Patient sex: M
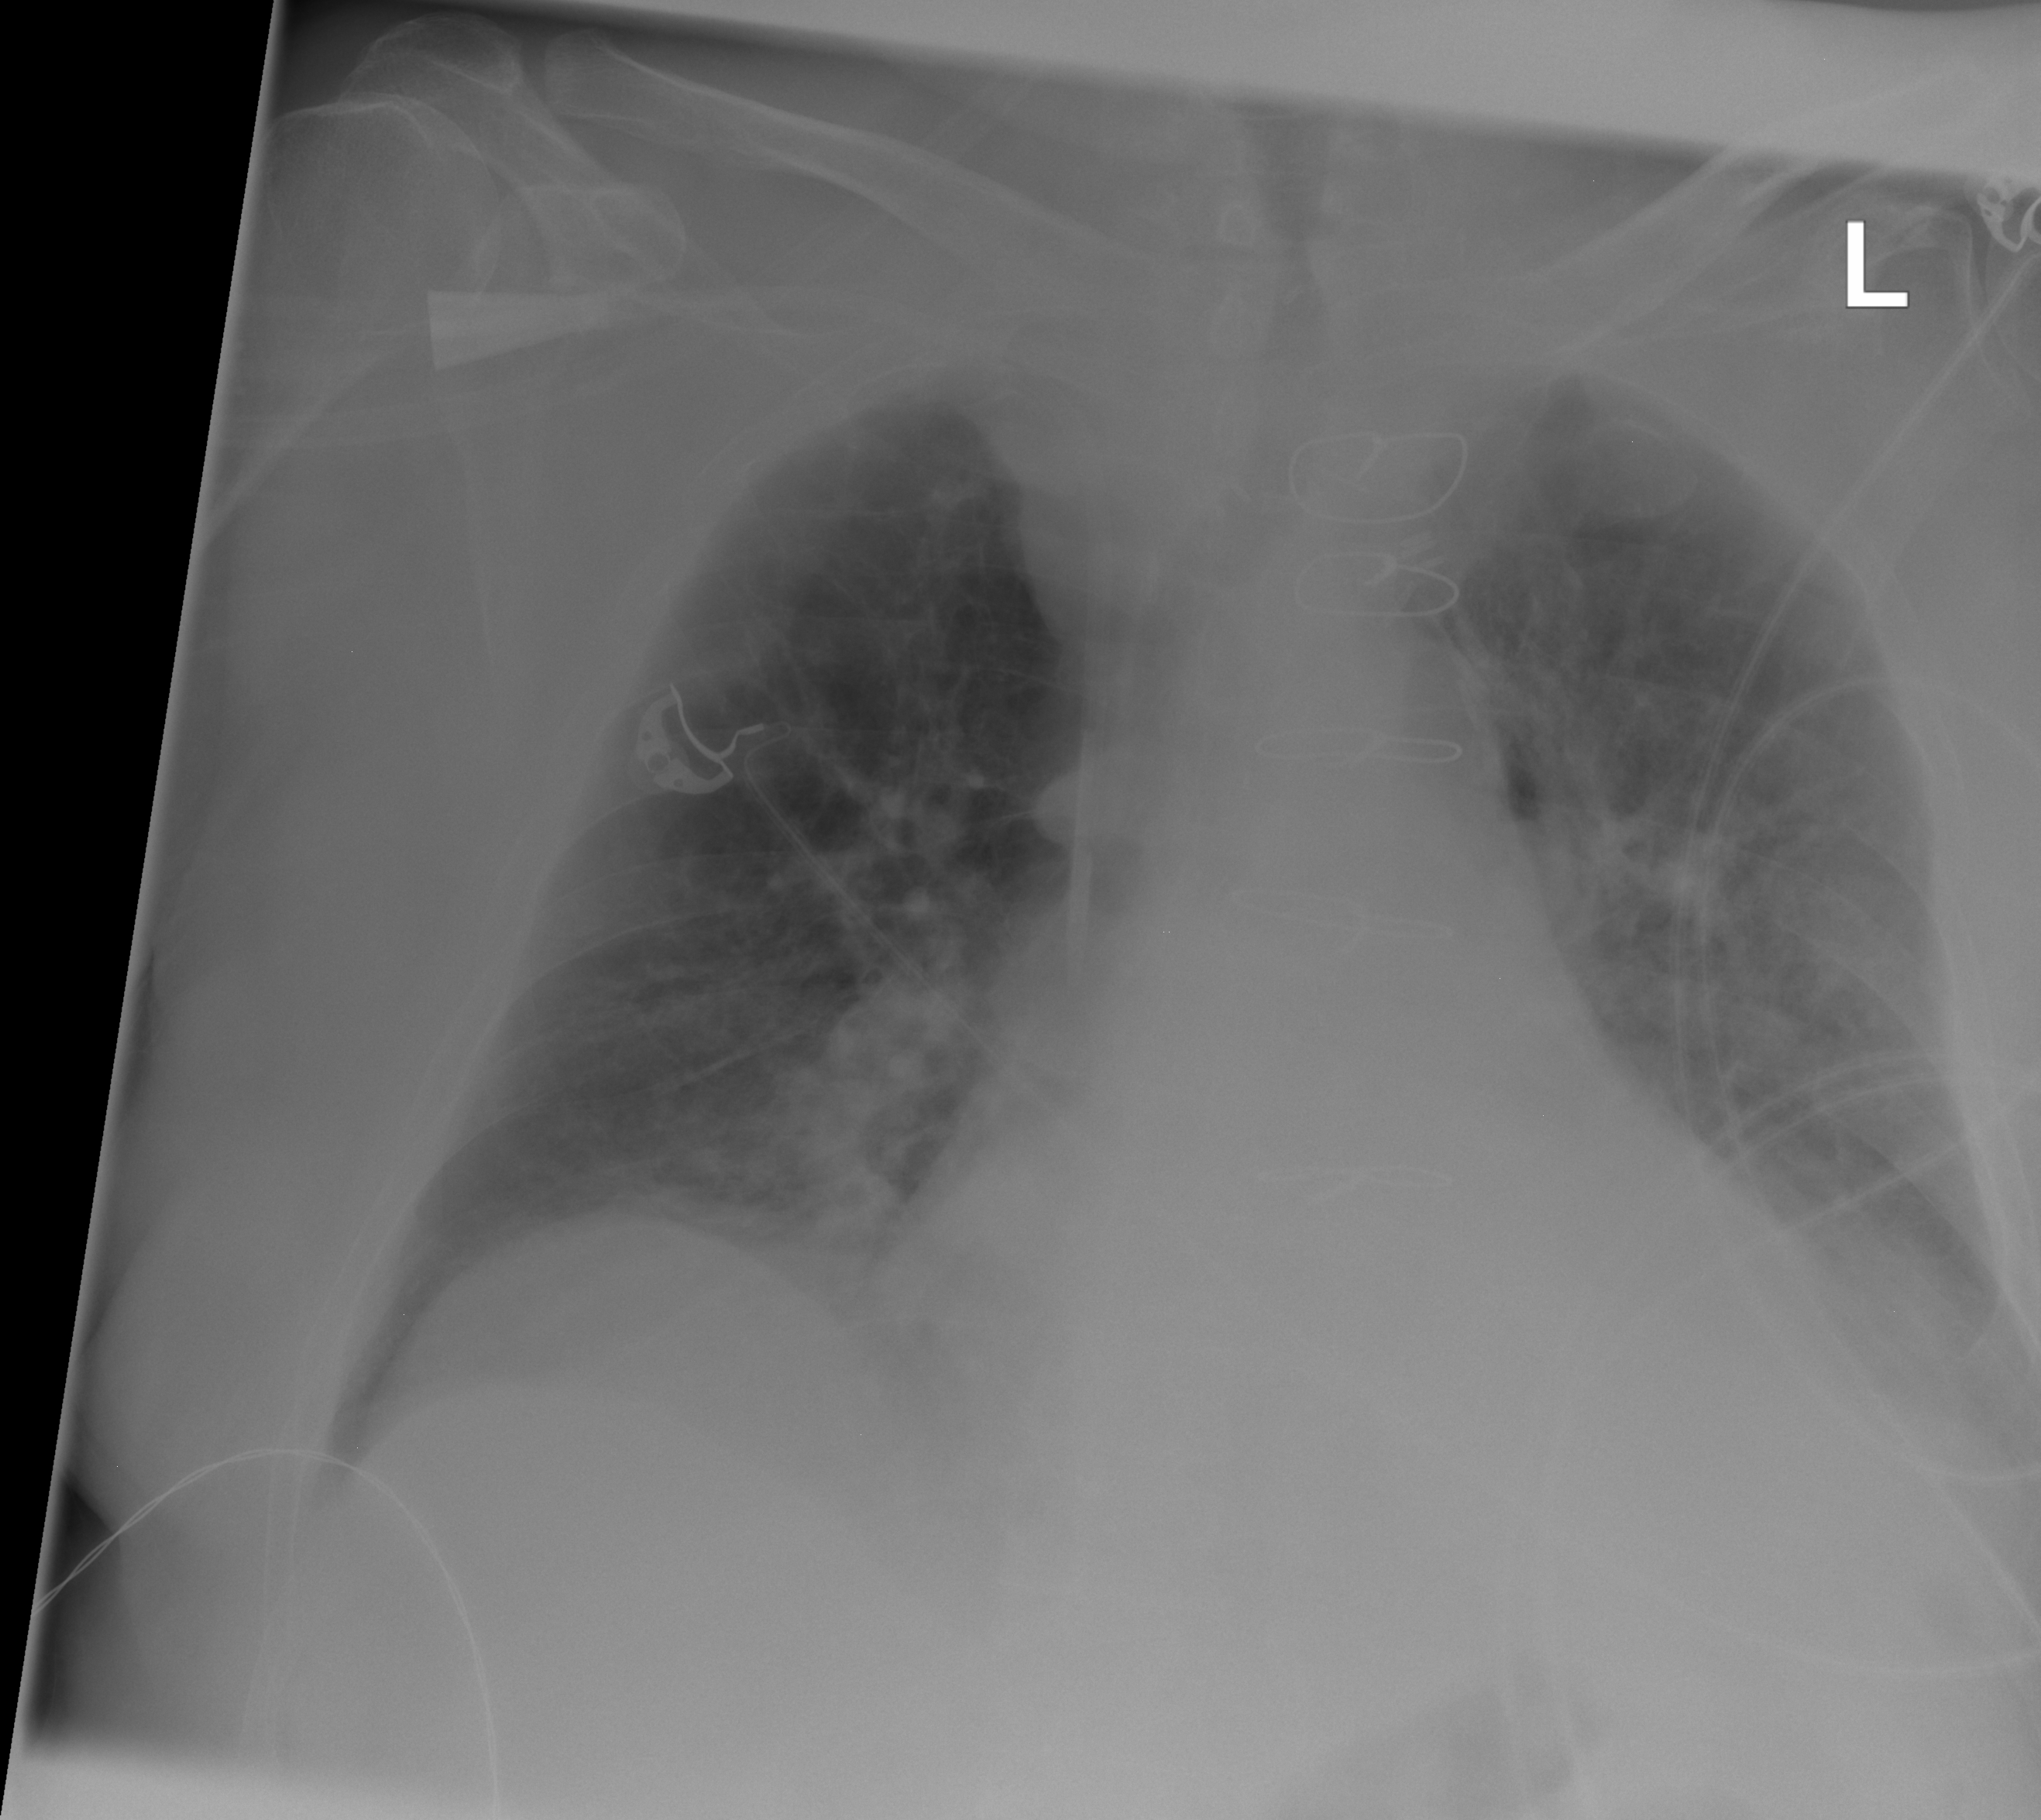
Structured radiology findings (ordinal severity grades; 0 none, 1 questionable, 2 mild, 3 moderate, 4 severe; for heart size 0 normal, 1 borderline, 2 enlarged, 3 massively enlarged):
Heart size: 2
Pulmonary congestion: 2
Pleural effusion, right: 0
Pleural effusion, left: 2
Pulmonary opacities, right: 1
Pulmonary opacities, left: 2
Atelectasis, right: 1
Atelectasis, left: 2